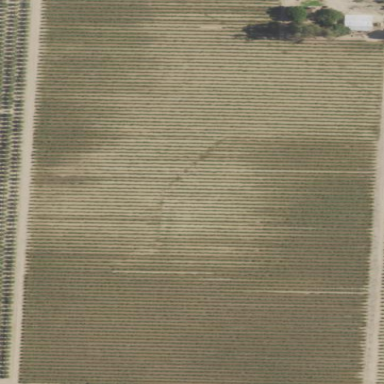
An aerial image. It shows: Vineyard.